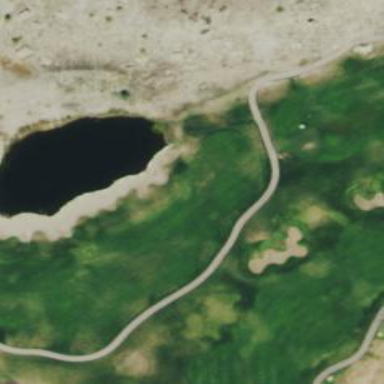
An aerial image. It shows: Sand bunker on golf course.